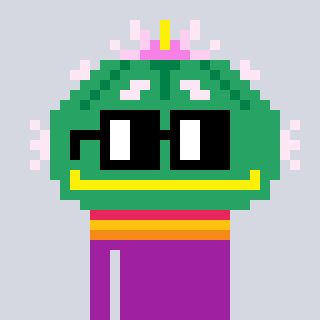
a pixel art character with square black glasses, a peyote-shaped head and a magenta-colored body on a cool background